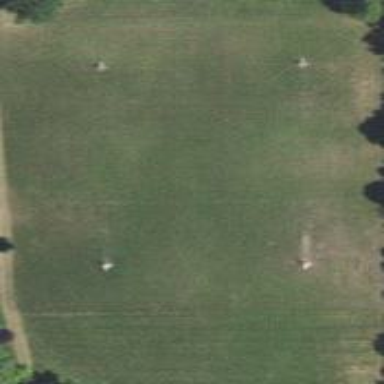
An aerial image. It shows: Lacrosse pitch for leisure land activities.